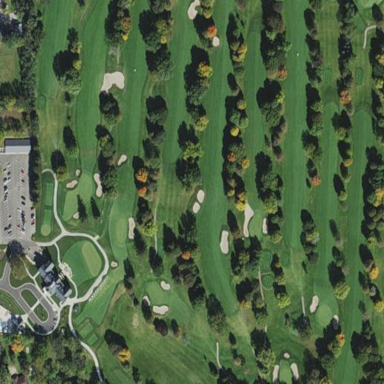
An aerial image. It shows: Golf course.